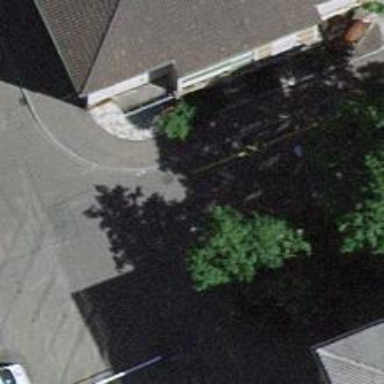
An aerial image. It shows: Residential road with asphalt surface. There is sidewalk on the left side.